Question:
I can't seem to get rid of previously printed lines. If I do just
'''
AnsiConsole.out.println(ansi);
'''
It repeats the same output every successive output. E.g.
A
AB
ABC
Even if the output is only supposed to be
A
B
C
My code is:
'''
AnsiConsole.out.println(a);
a.eraseLine(Erase.ALL);
AnsiConsole.out.flush;
'''
If I don't use a.eraseLine(Erase.ALL), it looks like this:
<URL>
Also, if I don't use Jansi and use plain System.out, it looks like this so I know it's not a matter of code elsewhere.
<URL>
Solution:
Thanks to Betlista's answer. I found out what was wrong. The thing was that my ansi variable was actually called using the Ansi constructor and not the Ansi.ansi() method. That was what was different in my code. Thanks. :)
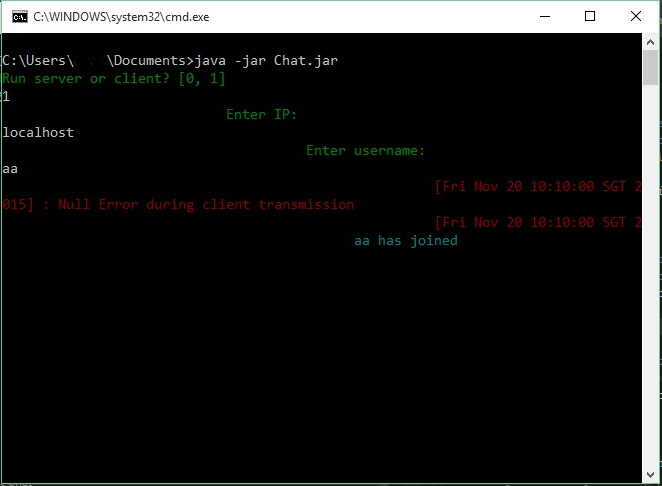
Answer: It seems you are doing something wrong, but there is a lot of info missing in your post, that it is hard to follow...
...so I'll write how it works for me:
I'm using maven with jansi in version 1.11 tested on Windows 7.
I simply followed the info on <URL> and my code
'''
package jansi;
import java.io.IOException;
import org.fusesource.jansi.Ansi;
import org.fusesource.jansi.Ansi.Color;
import org.fusesource.jansi.AnsiConsole;
public class Main {
public static void main(String[] args) throws IOException {
AnsiConsole.systemInstall();
String[] sa = {"A", "B", "C"};
Color[] ca = {Color.RED, Color.GREEN, Color.BLUE};
for (int i = 0; i < sa.length; ++i ) {
System.out.println(Ansi.ansi().eraseLine().fg(ca[i]).a(sa[i]).reset());
}
}
}
'''
is doing exactly what I expected and this is the result:
<URL>